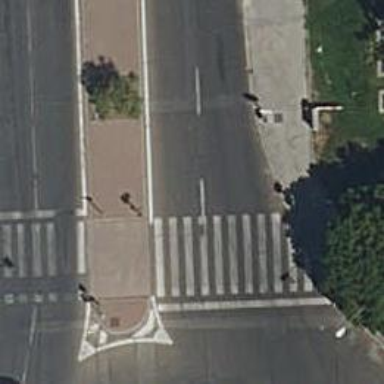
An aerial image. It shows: Crossing with traffic signals.